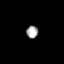
Tissue: skin
Cell type: Epithelial cells
Senescence score: 0.2205
Nuclear area (px): 146
Mean DAPI intensity: 164.014